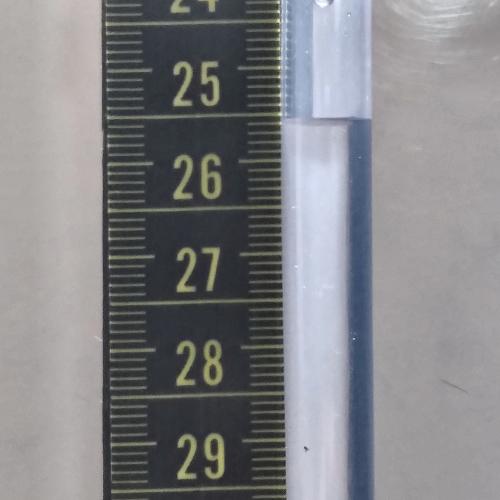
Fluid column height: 25.6 cm